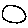
Label: circle